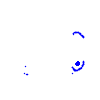
Particle: electron